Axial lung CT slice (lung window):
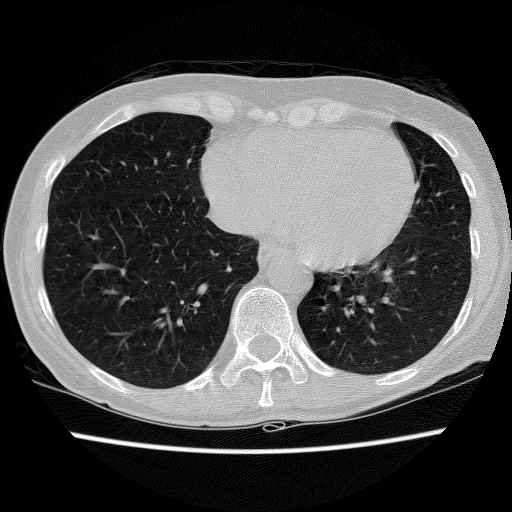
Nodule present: no